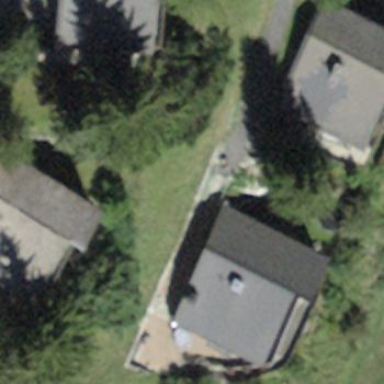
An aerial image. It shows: Building with tiled roof.